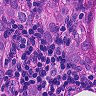
Metastatic tissue present: yes